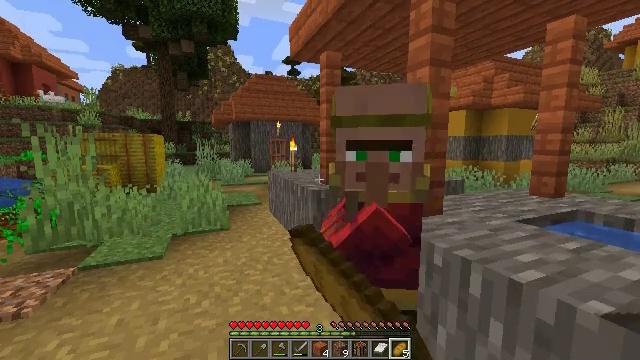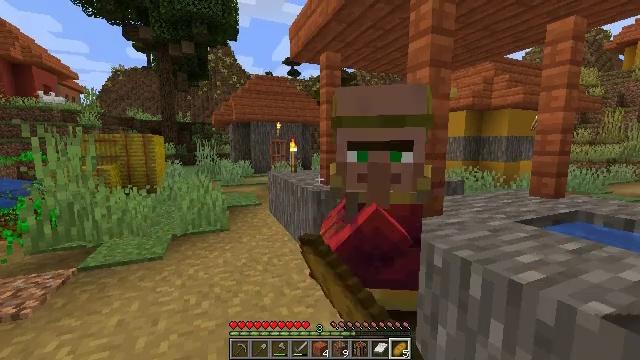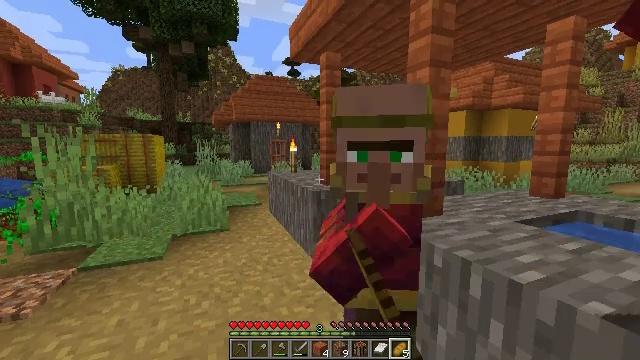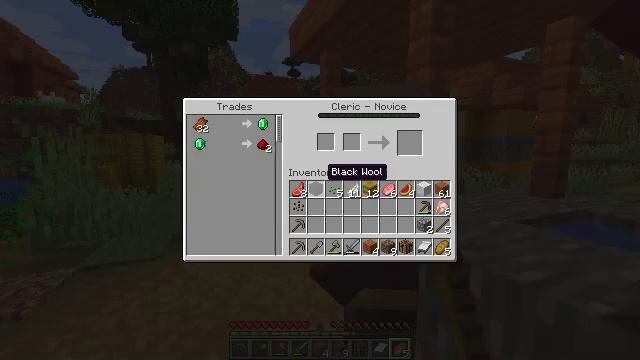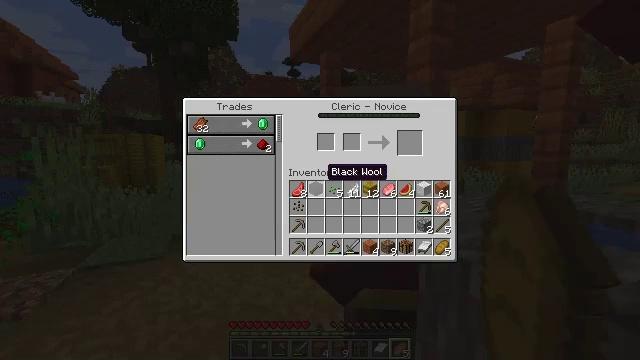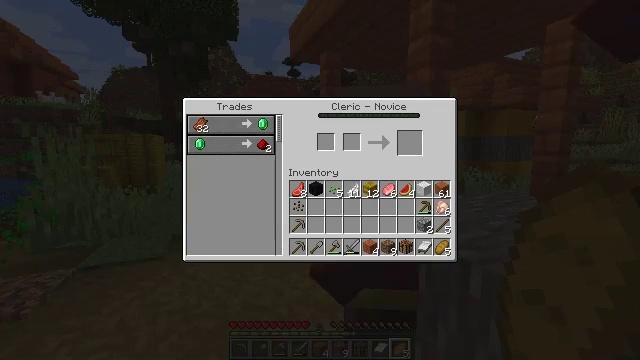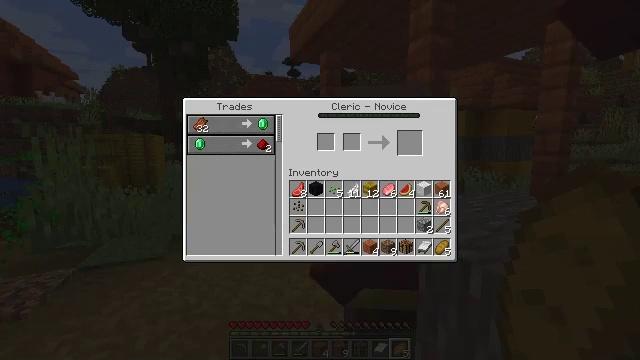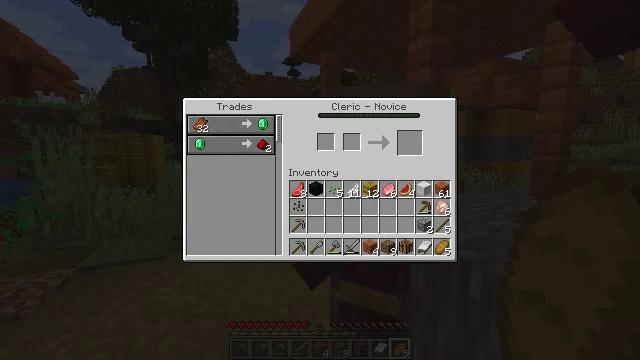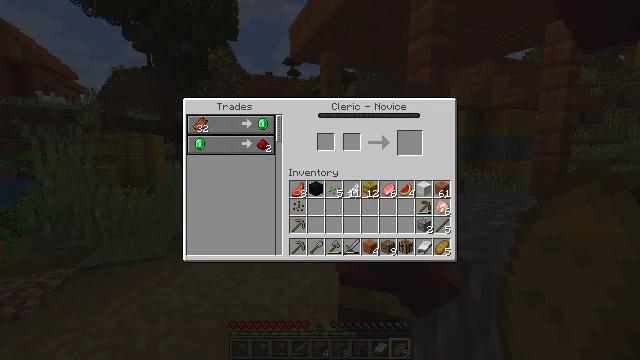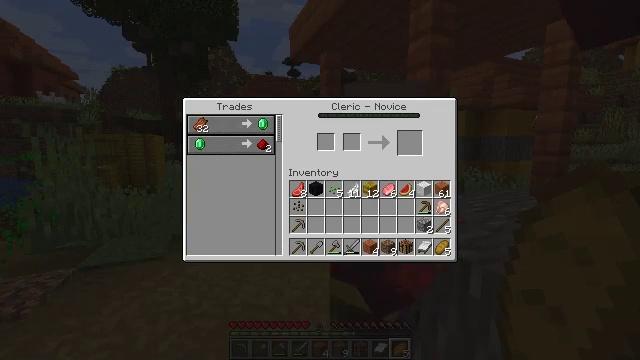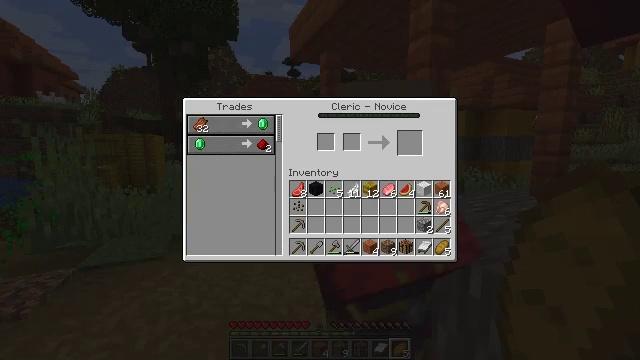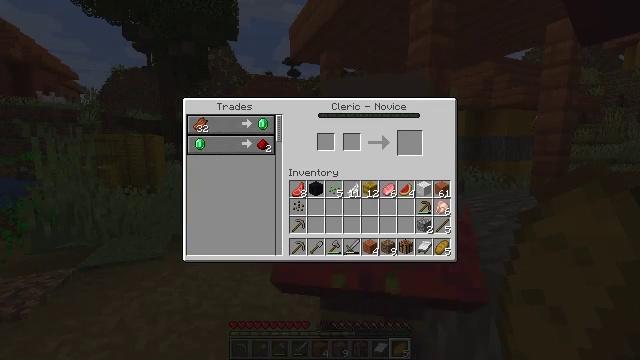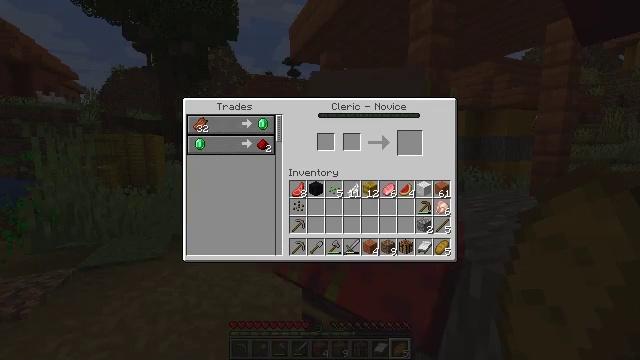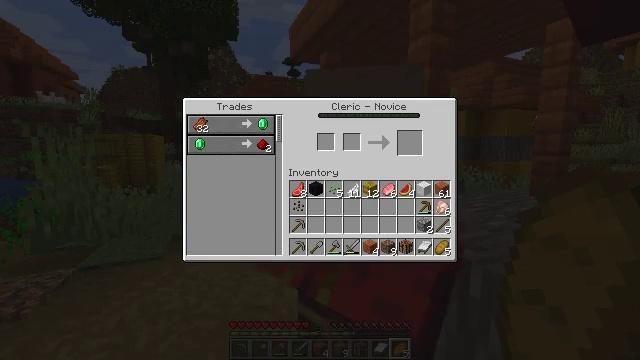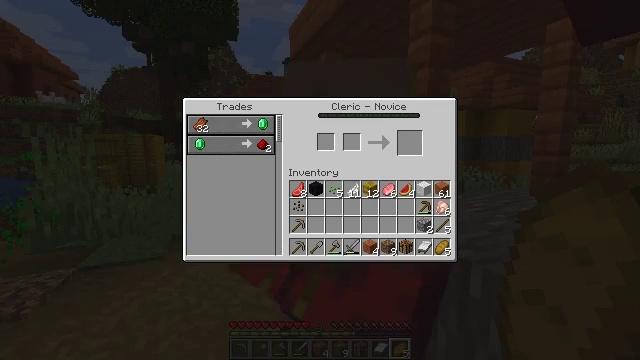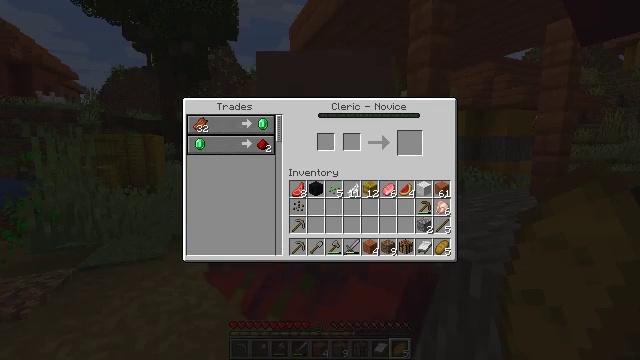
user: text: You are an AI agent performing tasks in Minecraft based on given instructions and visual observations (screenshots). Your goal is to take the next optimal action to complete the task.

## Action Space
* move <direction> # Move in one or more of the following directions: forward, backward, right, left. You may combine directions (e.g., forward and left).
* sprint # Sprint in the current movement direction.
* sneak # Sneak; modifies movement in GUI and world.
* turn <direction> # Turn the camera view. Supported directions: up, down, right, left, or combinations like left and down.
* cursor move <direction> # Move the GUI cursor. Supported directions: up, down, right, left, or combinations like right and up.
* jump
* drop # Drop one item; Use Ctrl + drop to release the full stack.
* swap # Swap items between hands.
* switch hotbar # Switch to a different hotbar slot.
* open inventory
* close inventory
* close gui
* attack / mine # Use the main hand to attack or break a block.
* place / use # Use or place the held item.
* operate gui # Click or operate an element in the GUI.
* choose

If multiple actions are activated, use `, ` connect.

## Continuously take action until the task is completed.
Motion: motion action
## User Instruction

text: Left click on the cartography table to mine it.
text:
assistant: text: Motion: no_op
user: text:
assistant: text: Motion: no_op
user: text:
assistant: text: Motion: open gui
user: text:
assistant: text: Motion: no_op
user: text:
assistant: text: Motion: no_op
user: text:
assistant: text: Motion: no_op
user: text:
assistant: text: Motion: no_op
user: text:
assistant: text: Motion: no_op
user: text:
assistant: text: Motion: no_op
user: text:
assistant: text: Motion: no_op
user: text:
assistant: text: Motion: no_op
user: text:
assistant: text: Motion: no_op
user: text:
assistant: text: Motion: no_op
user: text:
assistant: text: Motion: no_op
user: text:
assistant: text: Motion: no_op
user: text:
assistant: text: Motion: no_op
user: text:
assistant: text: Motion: no_op
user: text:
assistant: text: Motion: no_op
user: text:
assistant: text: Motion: no_op
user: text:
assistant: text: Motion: no_op
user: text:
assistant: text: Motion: no_op
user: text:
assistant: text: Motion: no_op
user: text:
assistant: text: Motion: no_op
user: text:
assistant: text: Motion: no_op
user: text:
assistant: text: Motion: cursor move up
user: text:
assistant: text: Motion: cursor move up
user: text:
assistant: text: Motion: cursor move up
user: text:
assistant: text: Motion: cursor move up
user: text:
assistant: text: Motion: no_op
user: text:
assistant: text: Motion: no_op